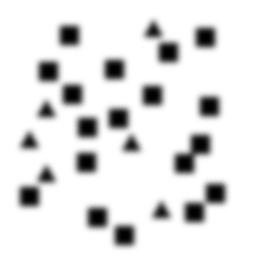
Squares: 18
Triangles: 6
Stars: 0
Total shapes: 24